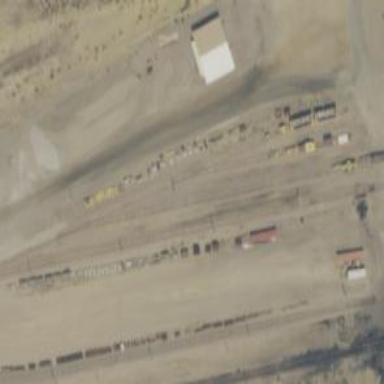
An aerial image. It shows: Electrified rail siding with contact line.